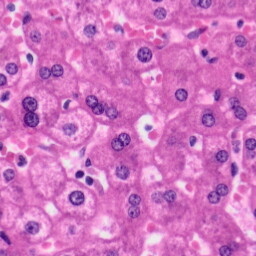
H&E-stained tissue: Liver